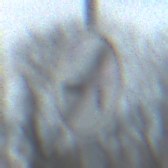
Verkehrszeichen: EndeVerbotUeberholenEinspurigeFahrzeuge
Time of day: SunriseSunset
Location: Outdoor (RoadRail)
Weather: PartlyCloudy
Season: NotSpecified
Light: Natural